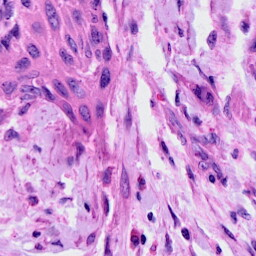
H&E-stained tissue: Cervix